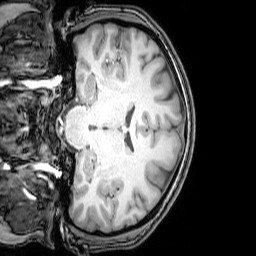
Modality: T1w
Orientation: coronal
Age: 23
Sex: female
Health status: healthy
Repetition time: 0.081 s
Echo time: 0.037 s